Question: Im trying to create a button, that when pressed, changes the label text to the value returned from the API.
I have made a simple php page to query my database and return a 'count'.
Within my IBAction, I can set the label text to an ordinary string like "test" and it works fine, but if i try to use interpolation it doesn't seem to work..
For debugging purposes i added the line
'''
println( "TypeName0 = \(_stdlib_getDemangledTypeName(kik))")
'''
where kik is my variable that is assigned the value from the API, when running this i get
'''
TypeName0 = Swift.String
'''
Which is what i expect, as i want to replace the labelText.text = kik
Can anyone explain why i can easily replace the labelText with an ordinary string and not the value that is returned from the API?
my full code is below.
'''
@IBAction func getSavingsCardCount(sender: AnyObject) {
let url = NSURL(string: "http://testurlforstackoverflow.php")
let task = NSURLSession.sharedSession().dataTaskWithURL(url!){(data, response, error) in
dispatch_async(dispatch_get_main_queue(), { () in
let kik = NSString(data: data, encoding: NSUTF8StringEncoding)! as String
println( "TypeName0 = \(_stdlib_getDemangledTypeName(kik))")
// self.scCountLabel.text = "TEST WORKS!" this will work but the following line will not
self.scCountLabel.text = "\(kik)"
println(kik)
})
}
task.resume()
}
'''

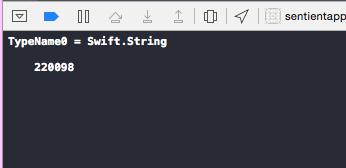
Answer: It seems like i was having an issue with the value that was being returned, as it had a line break before it, and some leading white space (2 characters) so when testing with 'println(newString.lengthOfBytesUsingEncoding(NSUTF8StringEncoding))' I was getting 8, now after implementing
'''
var newString = kik.stringByTrimmingCharactersInSet(NSCharacterSet.whitespaceAndNewlineCharacterSet())
'''
i get 6, which is the correct length of the string..
for anyone else having this issue, pay attention to your console and note any line breaks or strange spacing issues in your println() statements, for me using the following code to remove white spaces worked.
'''
var newString = kik.stringByTrimmingCharactersInSet(NSCharacterSet.whitespaceAndNewlineCharacterSet())
'''